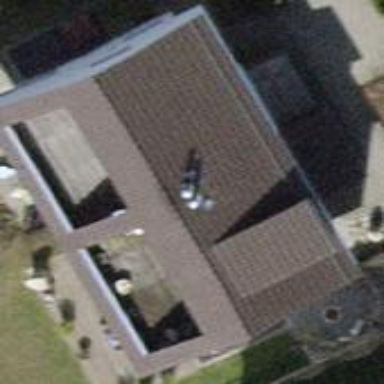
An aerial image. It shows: Semidetached house with gabled roof.